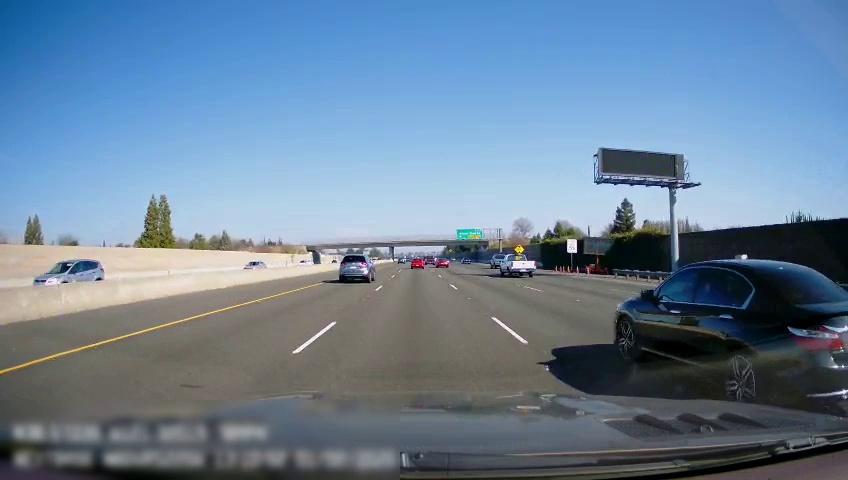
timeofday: Day
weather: Sunny
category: Drivable Space
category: Vehicles | SUV
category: Vehicles | Car
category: Vehicles | Car
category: Vehicles | Car
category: Vehicles | Car
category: Vehicles | Car
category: Vehicles | SUV
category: Vehicles | Truck
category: Vehicles | SUV
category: Vehicles | Truck
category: Vehicles | Car
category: Lanes | Alternate Lane
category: Lanes | Current Lane
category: Lanes | Current Lane
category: Lanes | Alternate Lane
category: Lanes | Alternate Lane
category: Traffic | Signs
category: Traffic | Signs